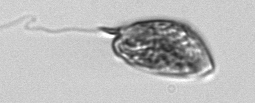
Label: Prorocentrum_micans